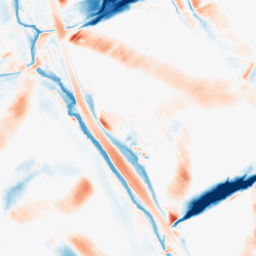
Category: morphological
Decomposition family: morphological_diamond
Decomposition parameters: operation: average
radius: 20
Upsampling method: cubic_mitchell
Upsampling parameters: scale: 2
Upsampling scale: 2